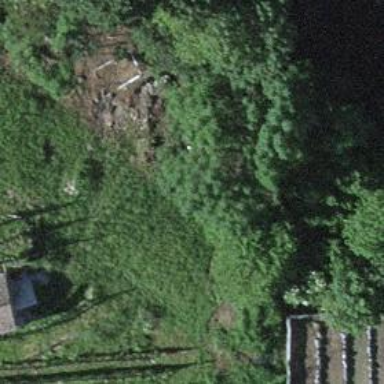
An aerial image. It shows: Retaining wall.